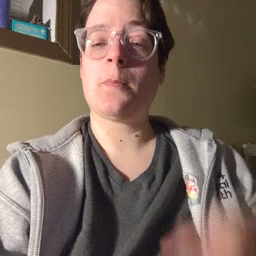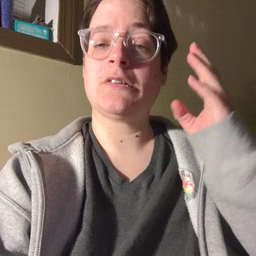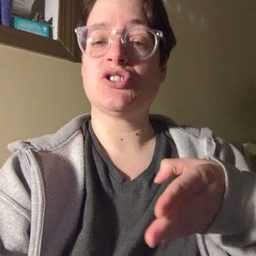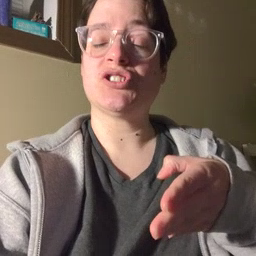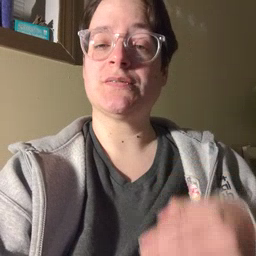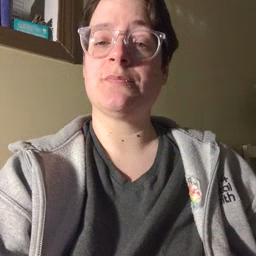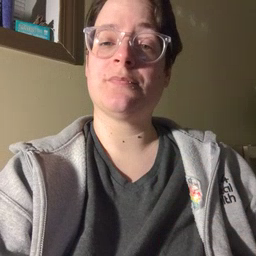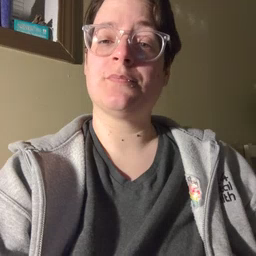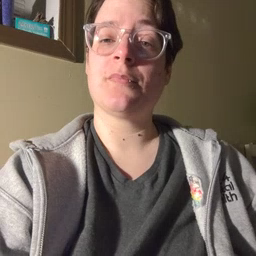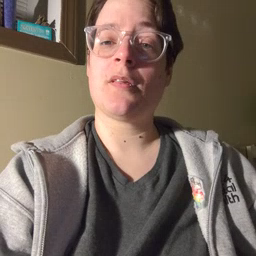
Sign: person